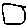
Label: square